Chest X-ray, PA view. Patient: 20 years old, sex M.
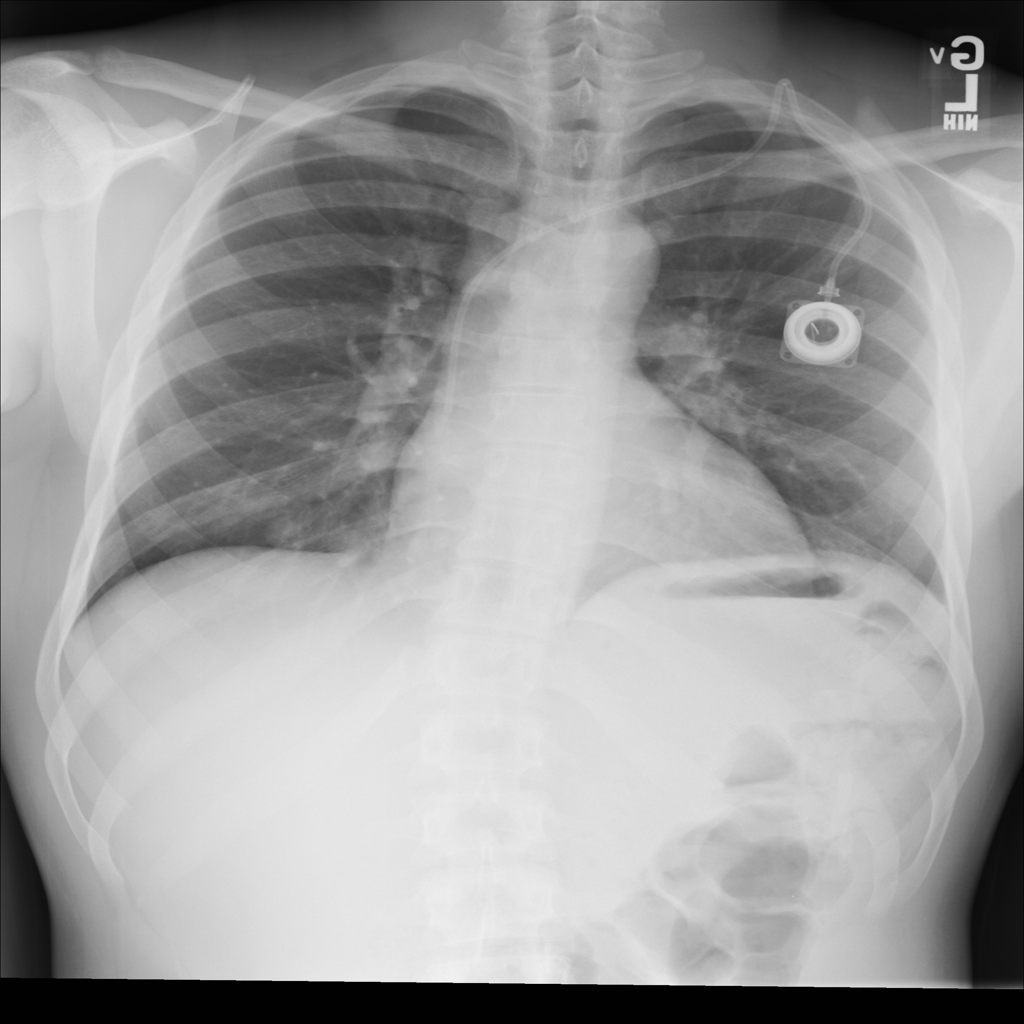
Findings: Nodule